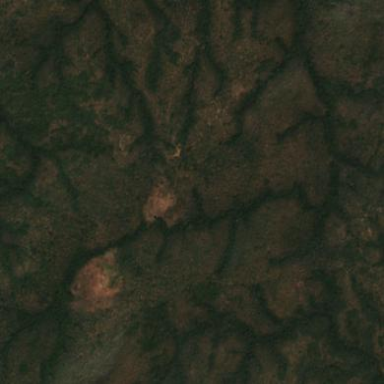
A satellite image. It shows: Forest area.